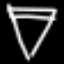
Label: diamond